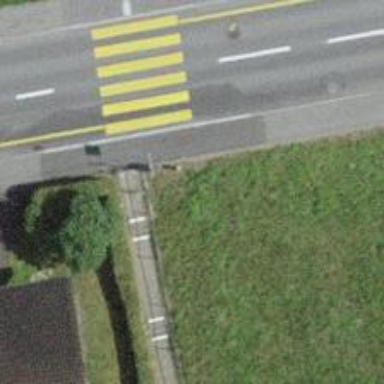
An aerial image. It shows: Kerb barrier.